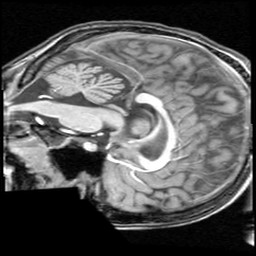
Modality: T1w
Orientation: sagittal
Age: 11
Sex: male
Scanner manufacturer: ge
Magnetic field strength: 1.5 T
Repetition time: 0.03333 s
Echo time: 0.008 s